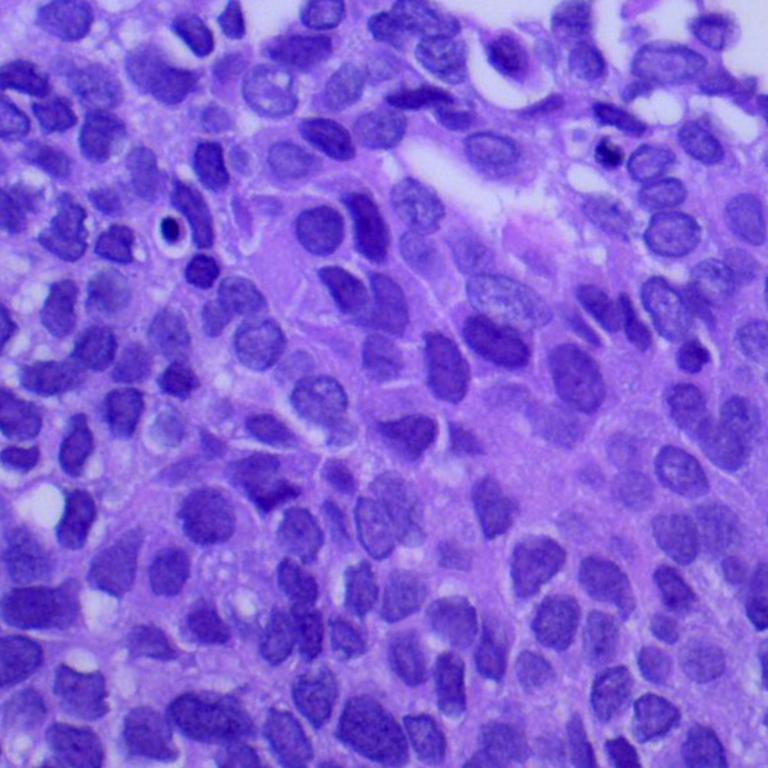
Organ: lung
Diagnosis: squamous carcinomas